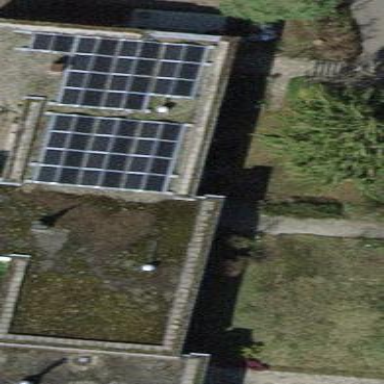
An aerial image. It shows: Flat-roofed terrace building.